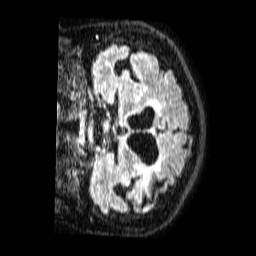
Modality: FLAIR
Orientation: coronal
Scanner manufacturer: philips
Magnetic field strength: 1.5 T
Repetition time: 4.8 s
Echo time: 0.3 s